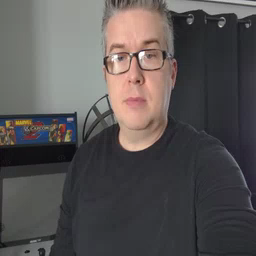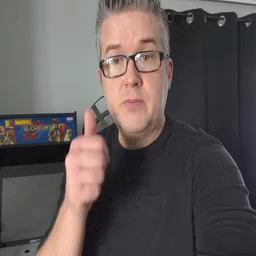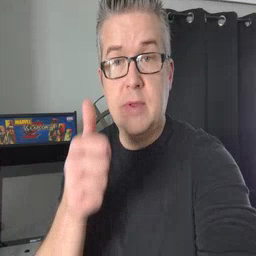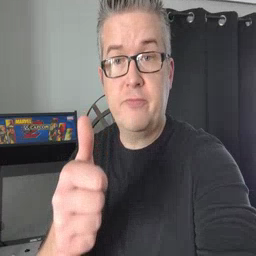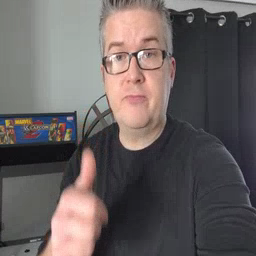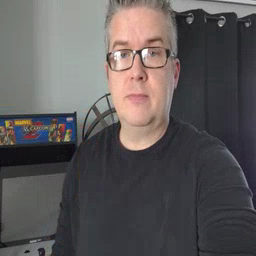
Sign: yourself